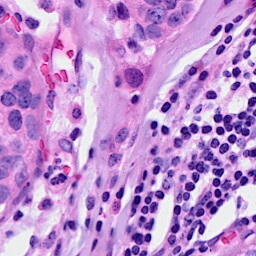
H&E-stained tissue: Breast